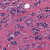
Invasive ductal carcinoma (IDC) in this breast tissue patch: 1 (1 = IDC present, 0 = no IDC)